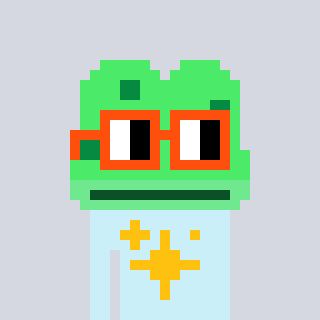
a pixel art character with square orange glasses, a frog-shaped head and a cold-colored body on a cool background